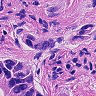
Metastatic tissue present: yes